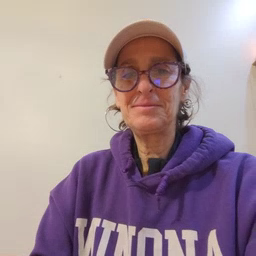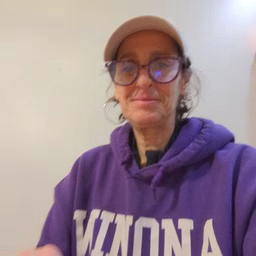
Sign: into